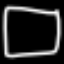
Label: square